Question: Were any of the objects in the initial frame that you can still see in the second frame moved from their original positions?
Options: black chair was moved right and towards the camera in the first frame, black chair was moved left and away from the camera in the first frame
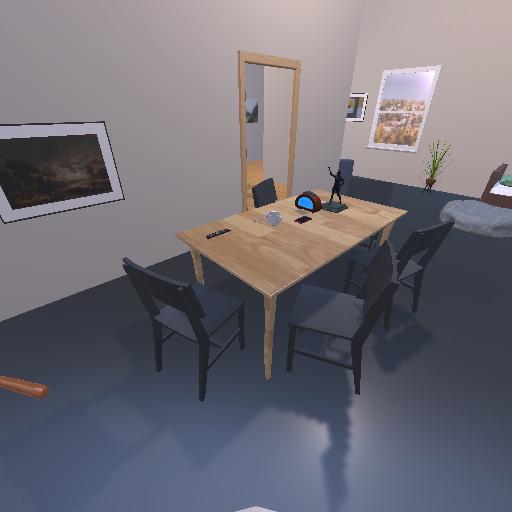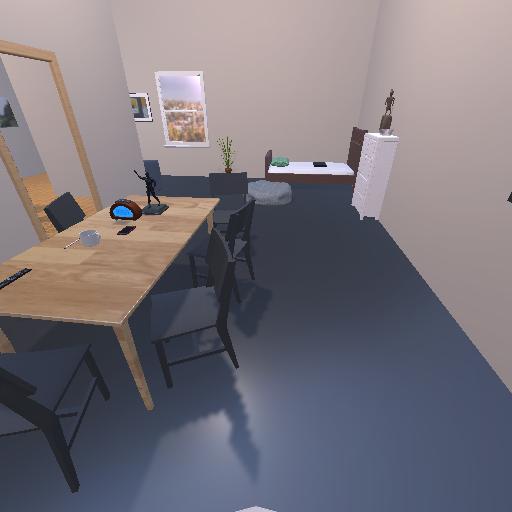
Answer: black chair was moved right and towards the camera in the first frame